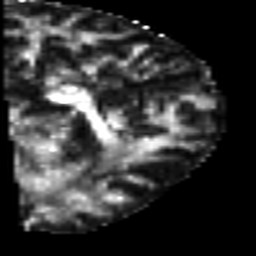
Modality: FA
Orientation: sagittal
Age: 40
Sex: male
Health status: healthy
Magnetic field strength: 3 T
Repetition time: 7 s
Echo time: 0.0926 s